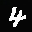
Label: 4